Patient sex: M
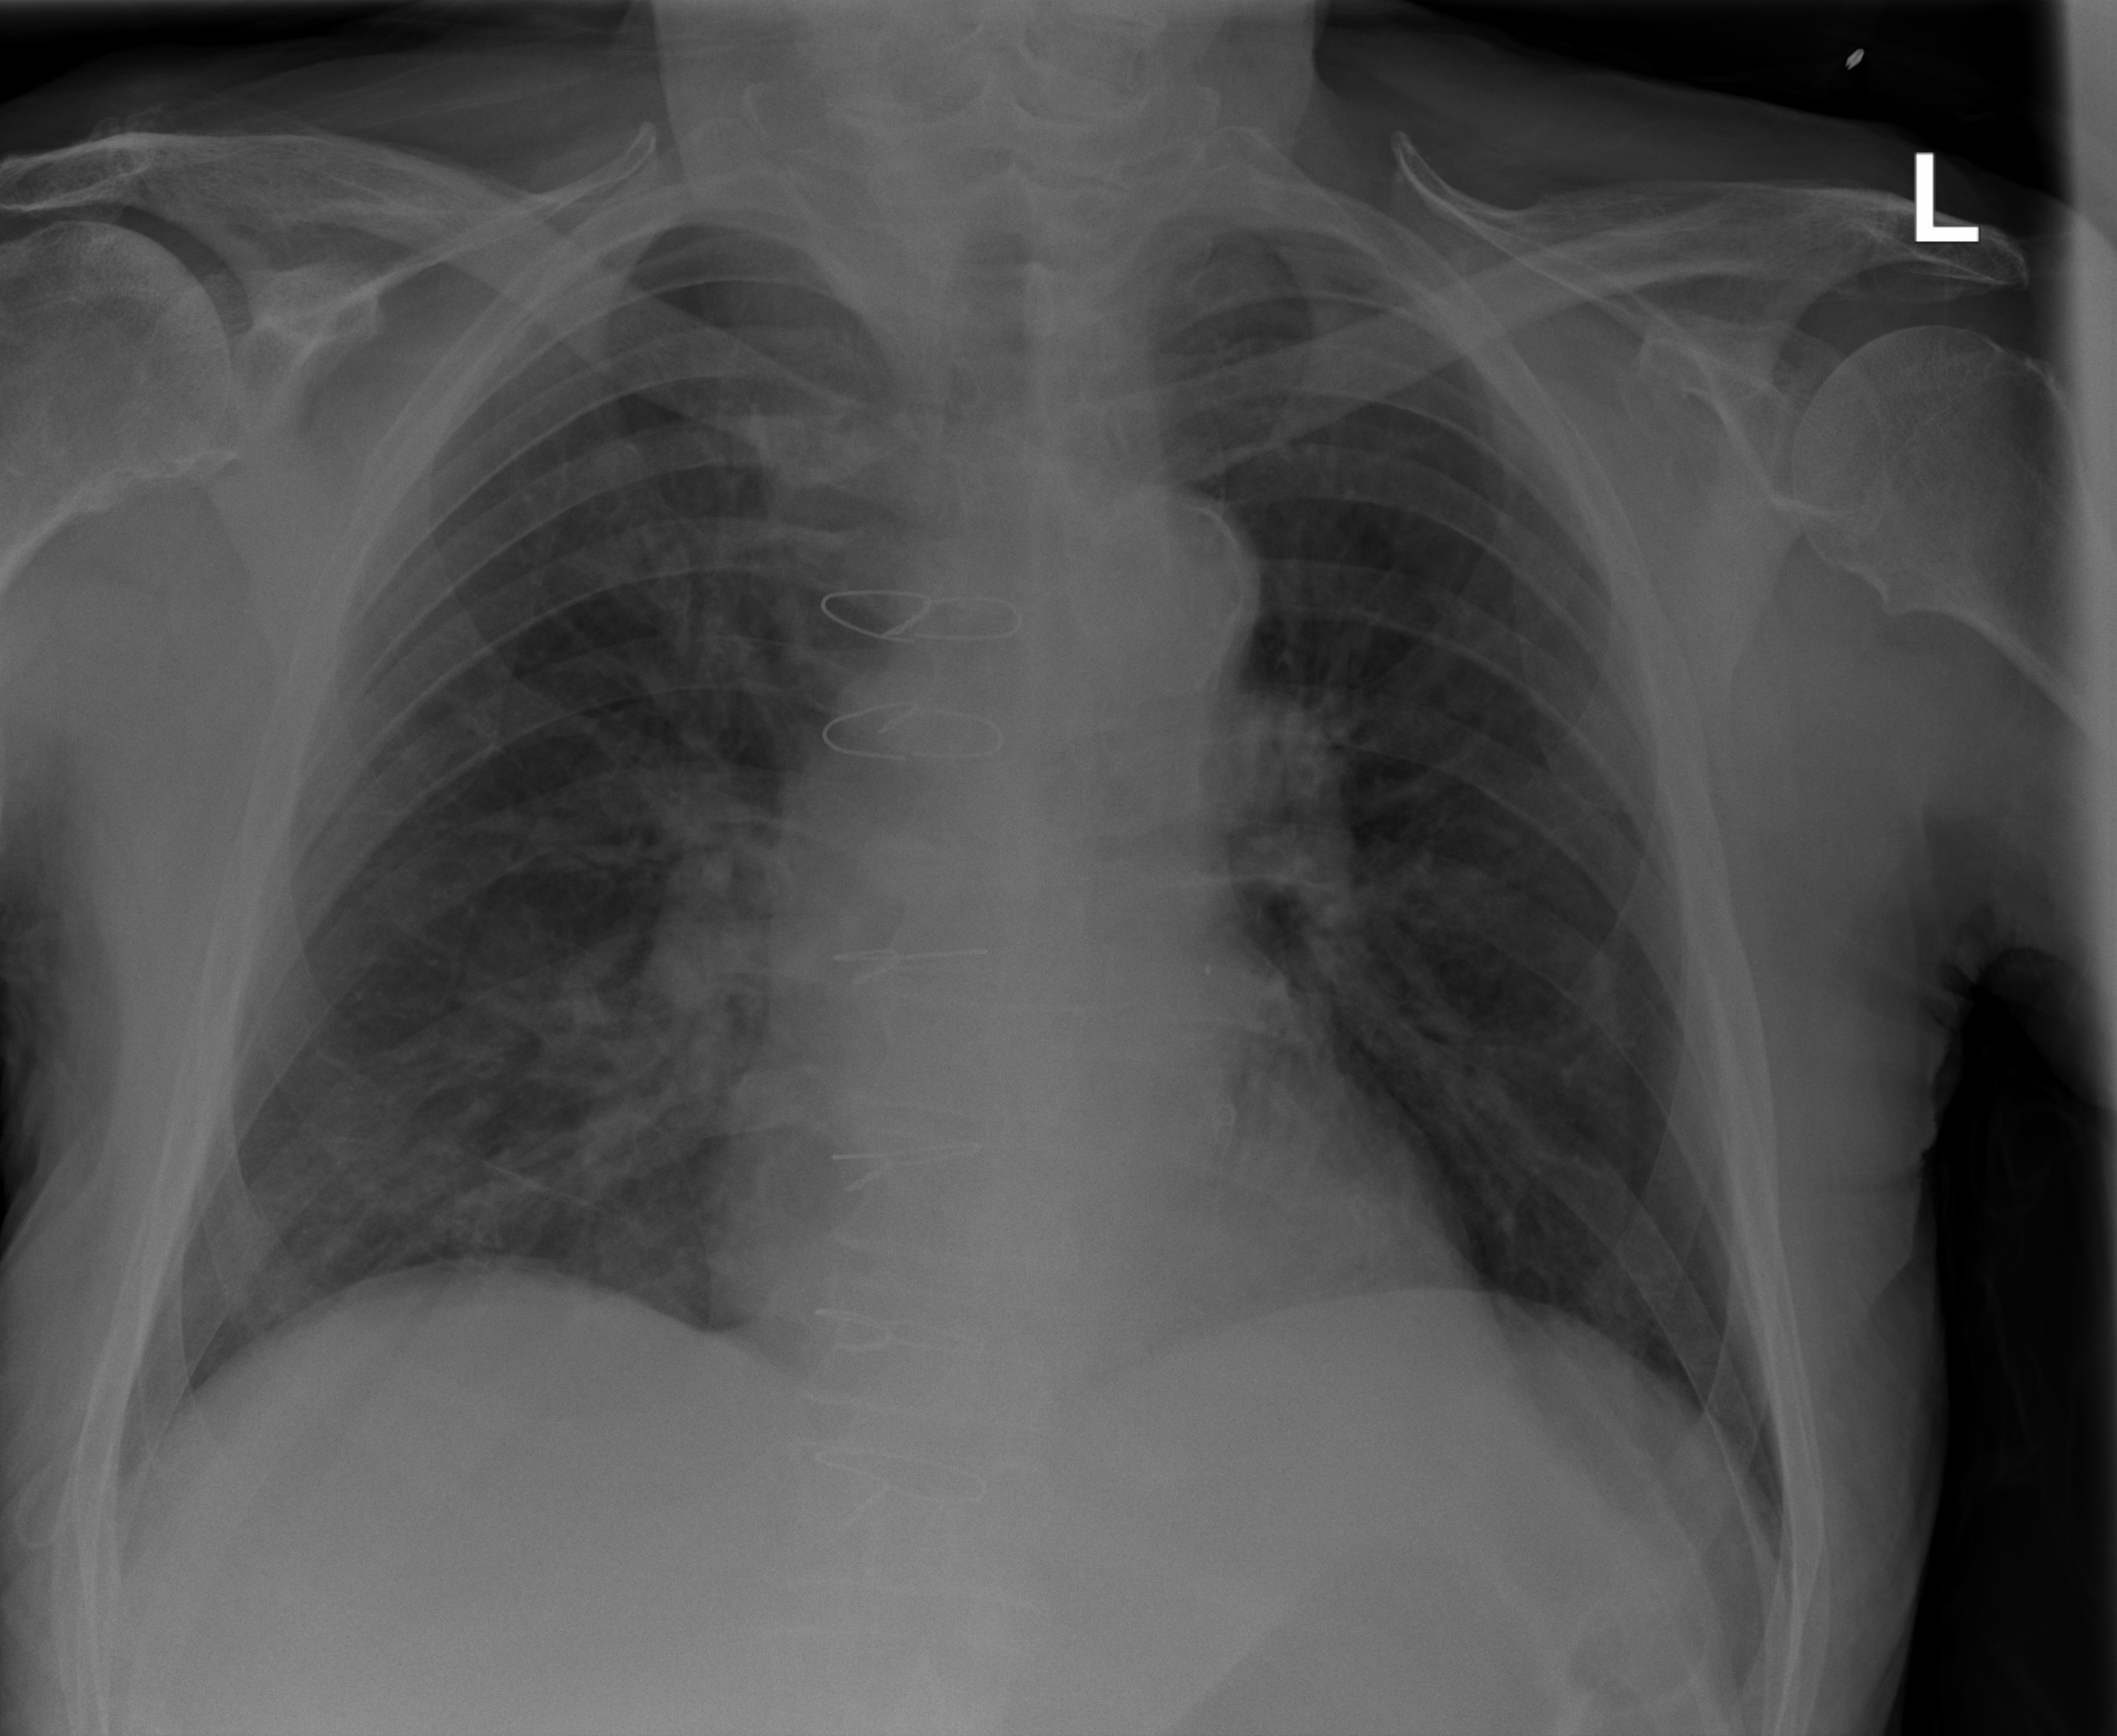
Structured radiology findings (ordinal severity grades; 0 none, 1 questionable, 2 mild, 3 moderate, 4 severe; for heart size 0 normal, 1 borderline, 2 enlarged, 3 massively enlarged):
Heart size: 1
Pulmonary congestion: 0
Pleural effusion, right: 0
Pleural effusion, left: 0
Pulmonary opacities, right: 2
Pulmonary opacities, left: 1
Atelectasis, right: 2
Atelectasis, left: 2